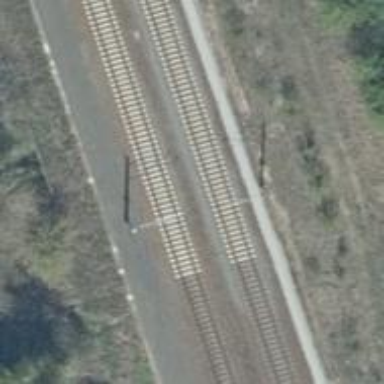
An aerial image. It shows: Milestone along the railway with catenary mast.